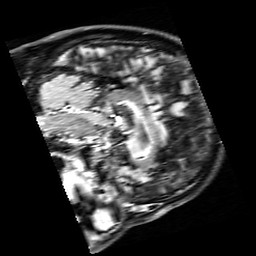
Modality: FLAIR
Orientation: sagittal
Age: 80
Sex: male
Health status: healthy
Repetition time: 12 s
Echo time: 0.095 s